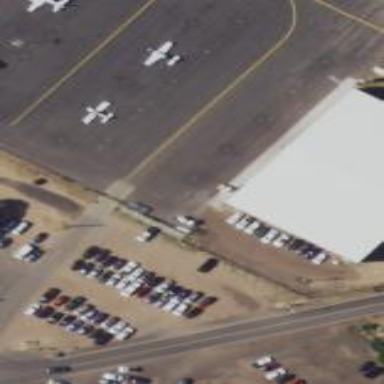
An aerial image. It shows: Hangar building at the airport.